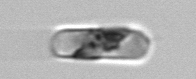
Label: Guinardia_delicatula